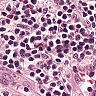
Metastatic tissue present: no